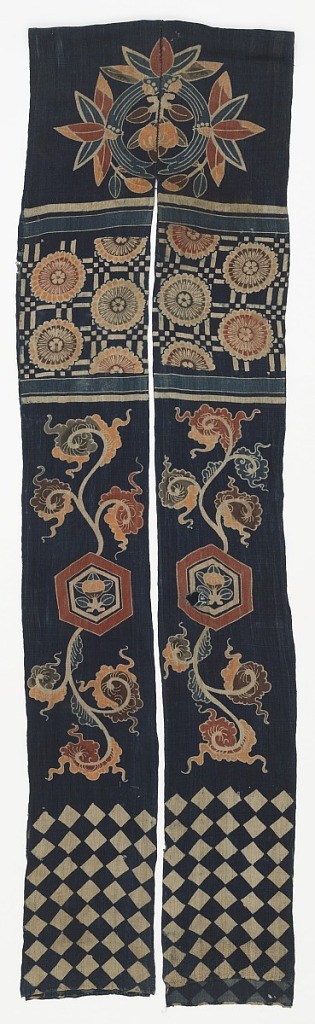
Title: Horse wrapping cloth (umakake)
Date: late 18th century
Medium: bast fiber, probably hemp Technique: resist printed/painted; colored dyes added by stencil and by hand techniques.
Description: Two long and narrow selvage -to-selvage widths sewn together at center (for approximately 36 inches) to form a long and narrow panel with four free-flying ends that measures more than 15 feet. The panel was to decorate a horse used in a ceremonial parade. The decoration on the panel is the same on both sides with the design reversing at the center.

In the center, the part that wrapped around the horse's belly, there is a Japanese family crest, a bud surrounded by five leaves within a circle and more leaves. The next part, the area that crossed over the back of the horse and was anchored by the saddle, are polychrome frontal flowers on a blue and white linear background. The four flying streamers have a repetition of the same family crest decorated with floral flourishes. Each streamer ends with a blue and white diagonal checkerboard pattern.